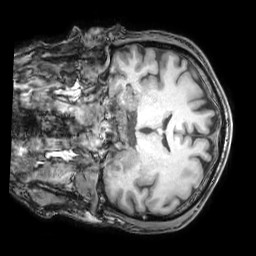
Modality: T1w
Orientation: coronal
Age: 39
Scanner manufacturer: philips
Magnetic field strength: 3 T
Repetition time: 0.007 s
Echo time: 0.003501 s